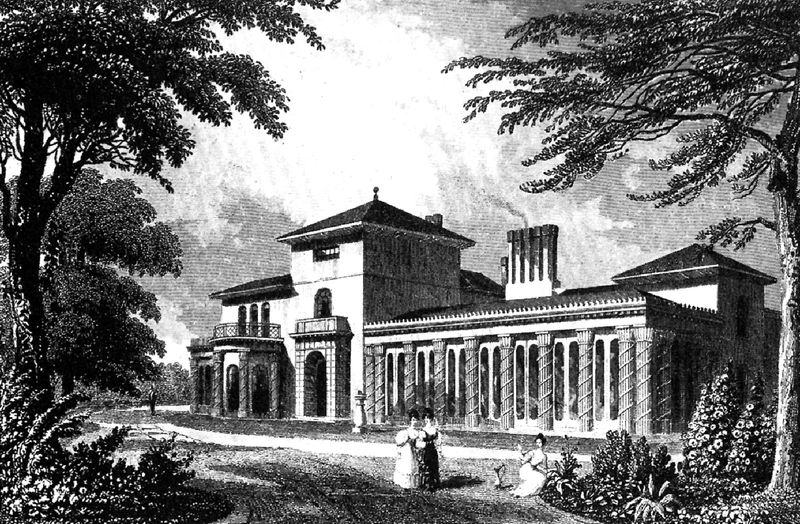
Titel: Devon, Sandridge Park
Künstler: John Nash
Standort: Devon (EU - GB - England)
Schlagwörter: baum, himmel, mann, weiß, wolken, bäume, frauen, menschen, blumen, damen, fenster, kleid, licht, schwarz, säulen, terasse, tür, blüten, dach, gebäude, haus, weg, ball, architektur, natur, stamm, strauch, büsche, rauch, sonne, klassizismus, wald, genre, schornstein, garten, balkon, fassade, grafik, graphik, saal, rundbogen, tor, bögen, eingang, erker, palast, stich, rathaus, pyramide, kupferstich, pagode, stick, neugotik